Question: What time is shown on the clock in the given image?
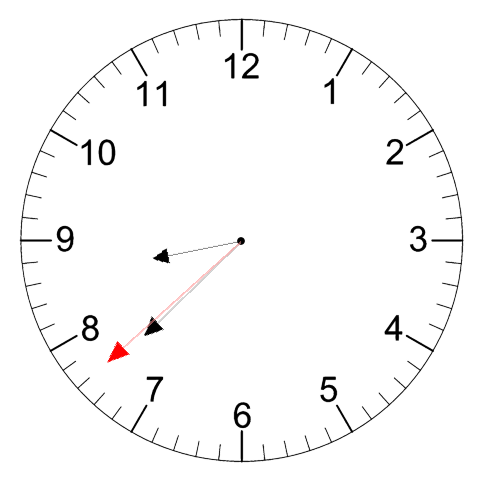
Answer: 08:37:38